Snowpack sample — Loveland Pass, Silver Plume, Colorado, USA (2/11/26, 12:00 PM MST)
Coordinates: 39.663, -105.886
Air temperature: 35 °F
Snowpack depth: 82 cm
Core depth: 20 cm
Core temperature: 17.6 °F
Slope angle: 13°, slope face: 12°
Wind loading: high
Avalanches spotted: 1
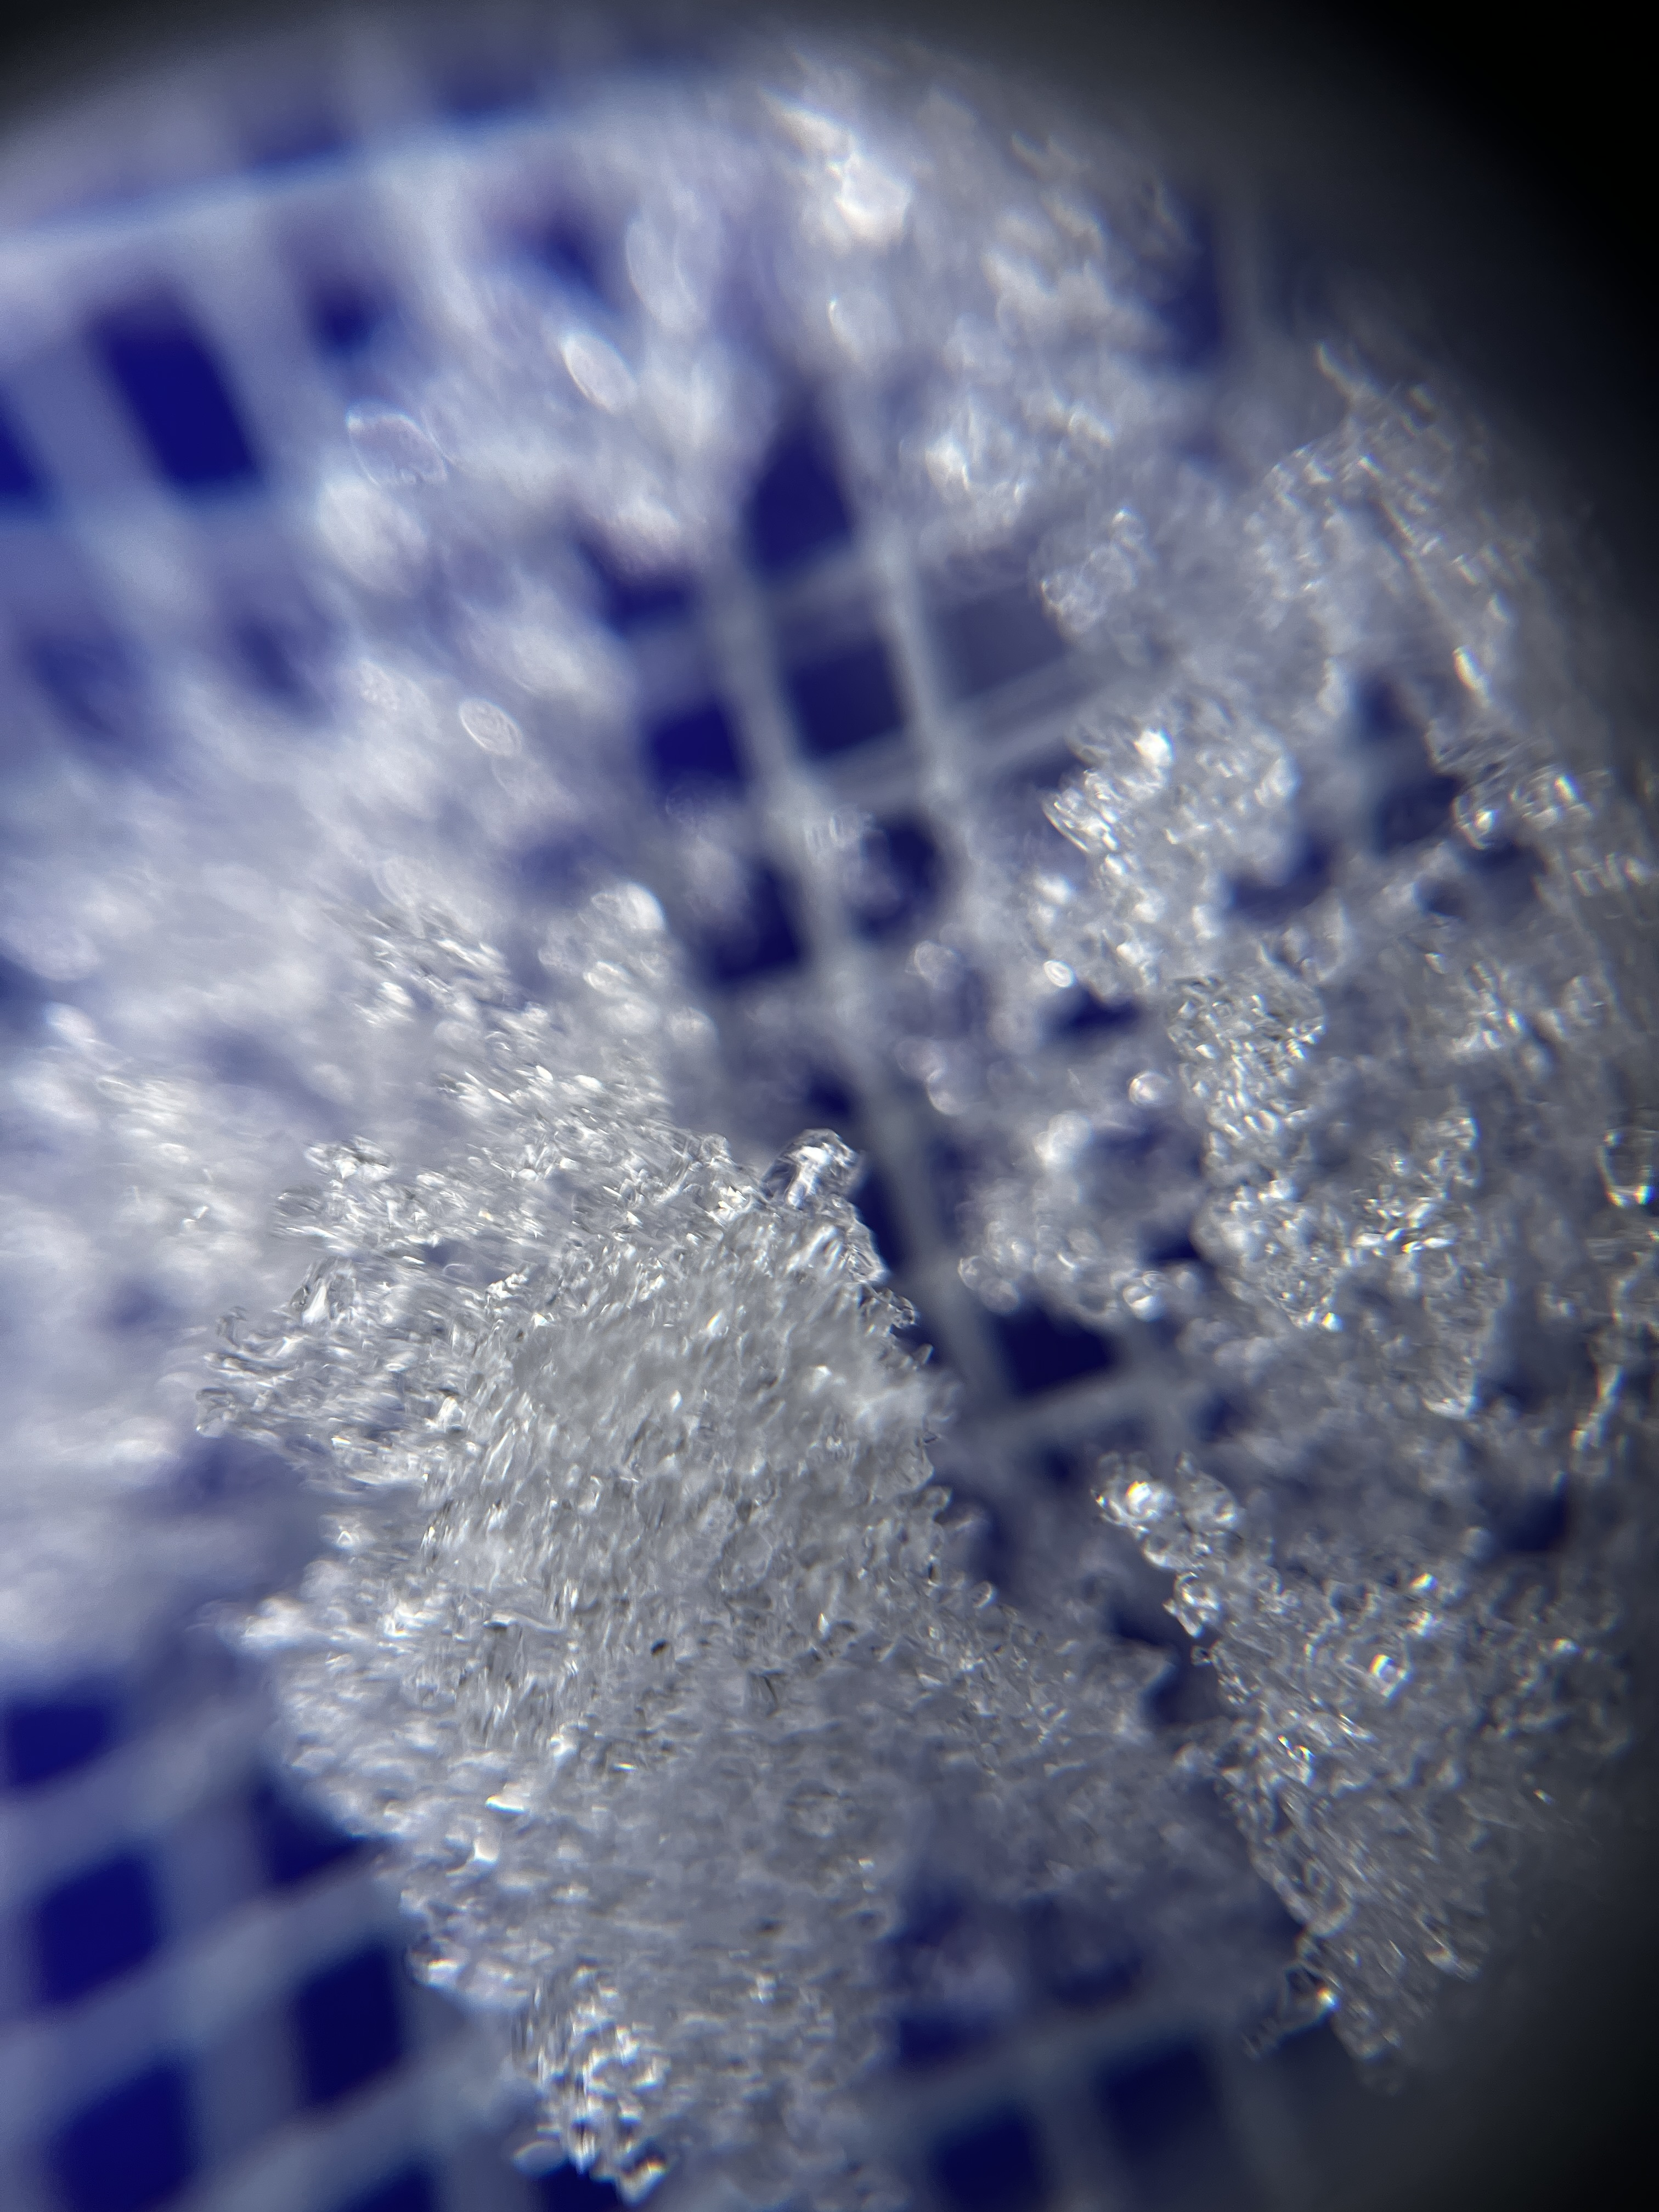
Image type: magnified_profile
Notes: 1 small avalanche spotted on the north side of the bowl, lots of wind loading